Interaction volume radius: 10 \u00c5
Interaction volume height: 40 \u00c5
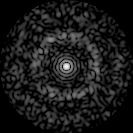
Disorder parameter: 0.8423